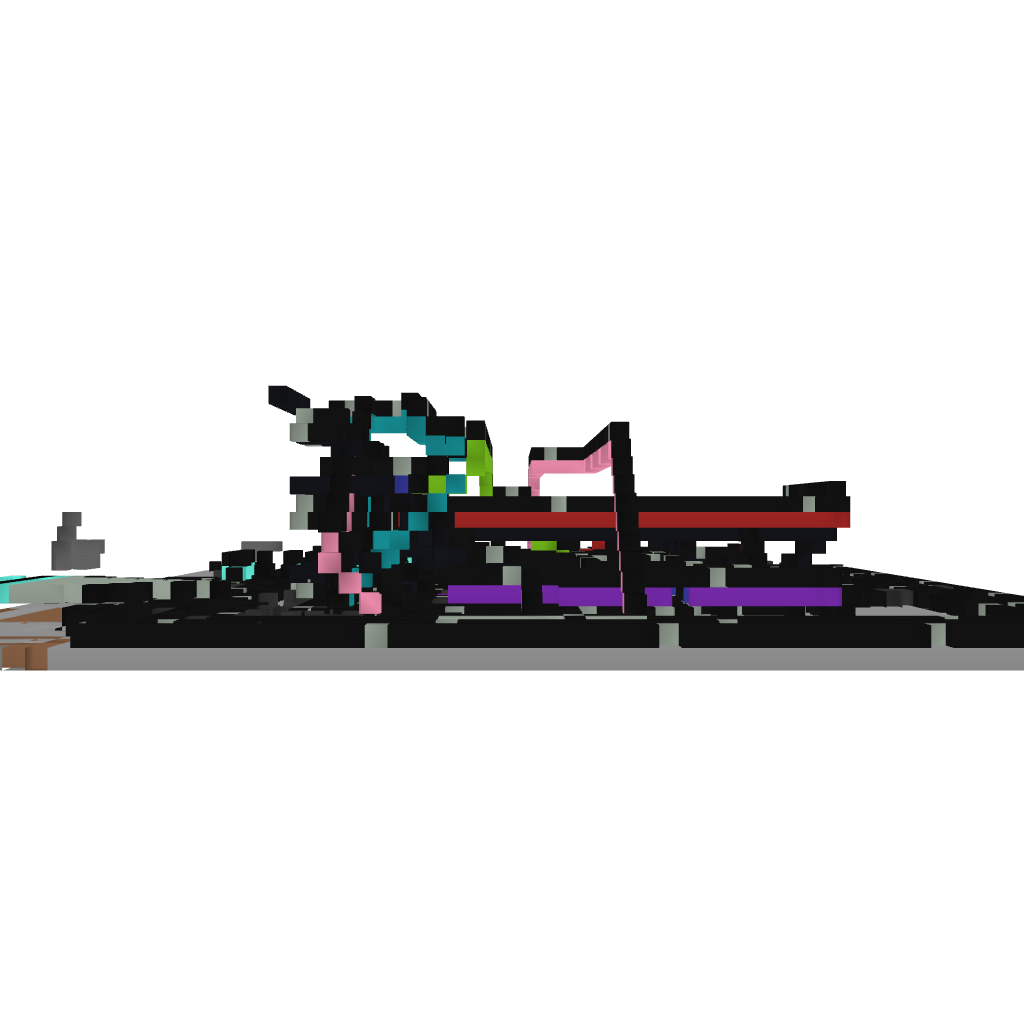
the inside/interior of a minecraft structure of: Numbers 0-9